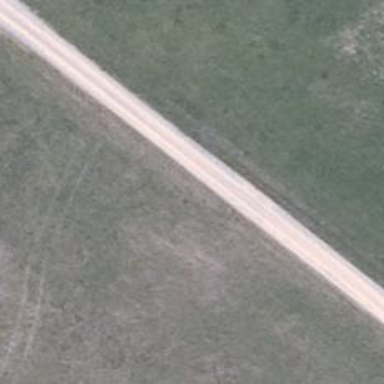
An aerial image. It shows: Gravel track with grade 2 tracktype.